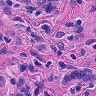
Metastatic tissue present: yes